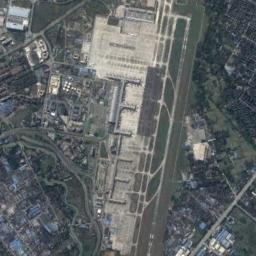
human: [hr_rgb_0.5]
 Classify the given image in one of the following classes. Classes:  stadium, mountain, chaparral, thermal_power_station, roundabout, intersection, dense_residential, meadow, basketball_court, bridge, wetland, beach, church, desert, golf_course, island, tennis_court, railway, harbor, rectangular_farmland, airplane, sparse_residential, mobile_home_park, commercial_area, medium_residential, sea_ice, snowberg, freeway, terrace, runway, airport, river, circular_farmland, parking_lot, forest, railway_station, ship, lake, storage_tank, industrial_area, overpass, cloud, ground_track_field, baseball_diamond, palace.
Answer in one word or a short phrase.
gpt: airport